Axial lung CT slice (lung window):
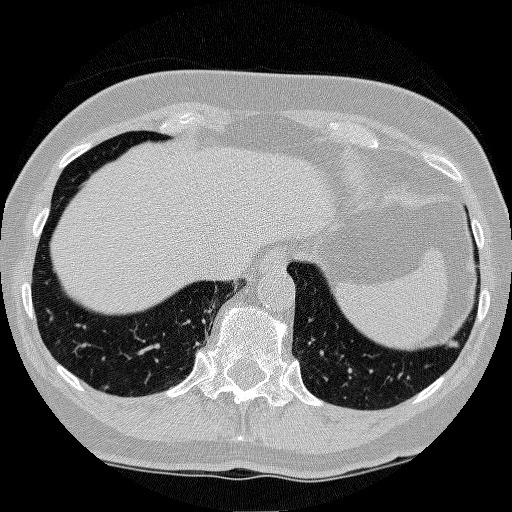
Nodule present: yes
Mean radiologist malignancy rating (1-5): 3.667